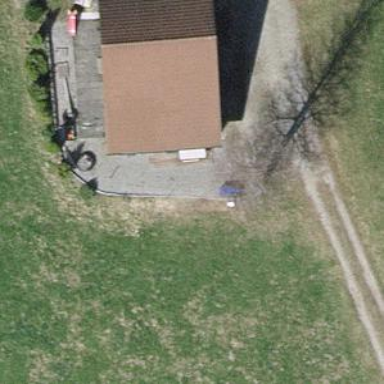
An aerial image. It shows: Detached building.